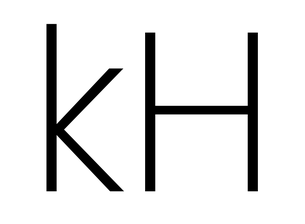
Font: Poppins-ExtraLight